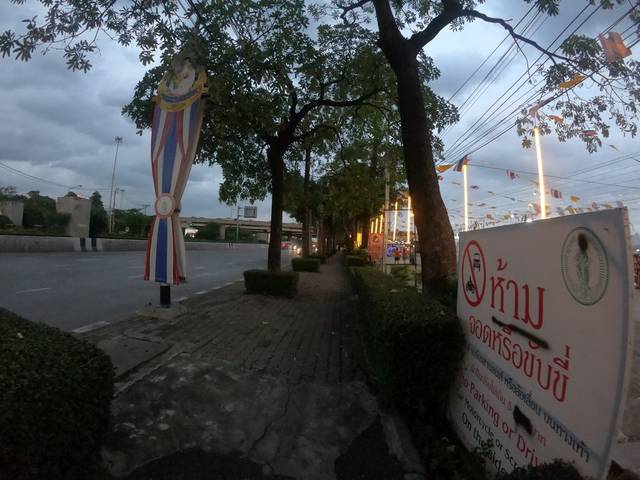
Region: Thailand
Coordinates: 13.826, 100.627